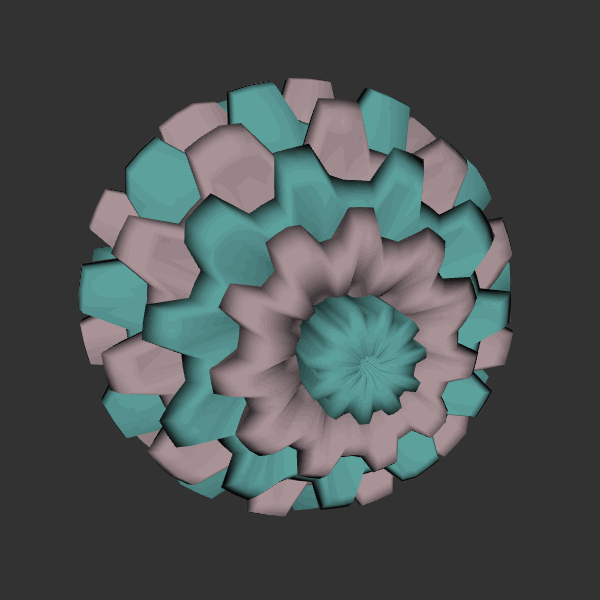
Background: dark